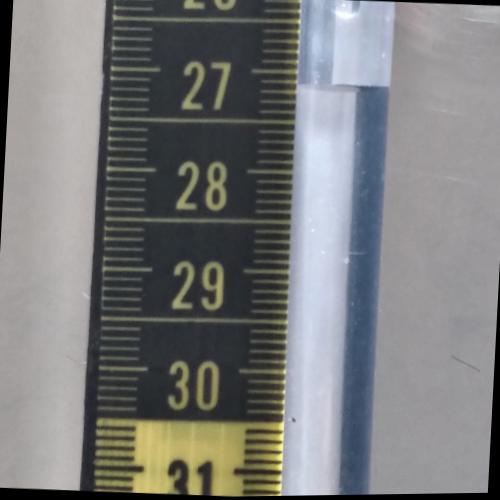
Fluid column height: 27.1 cm